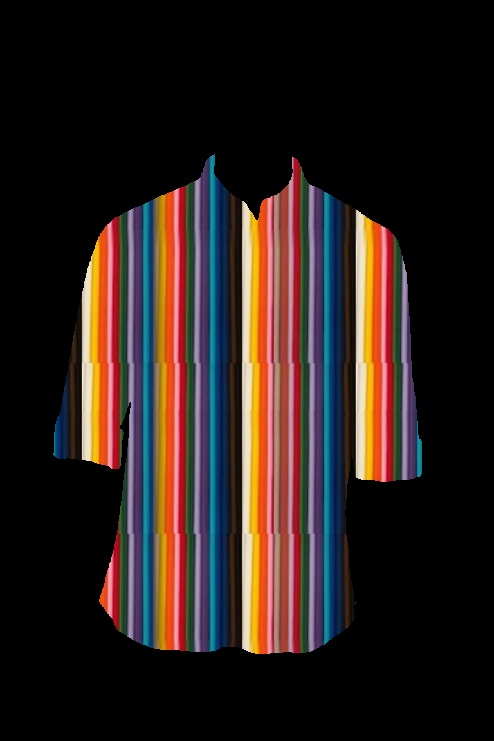
multi stripe tee